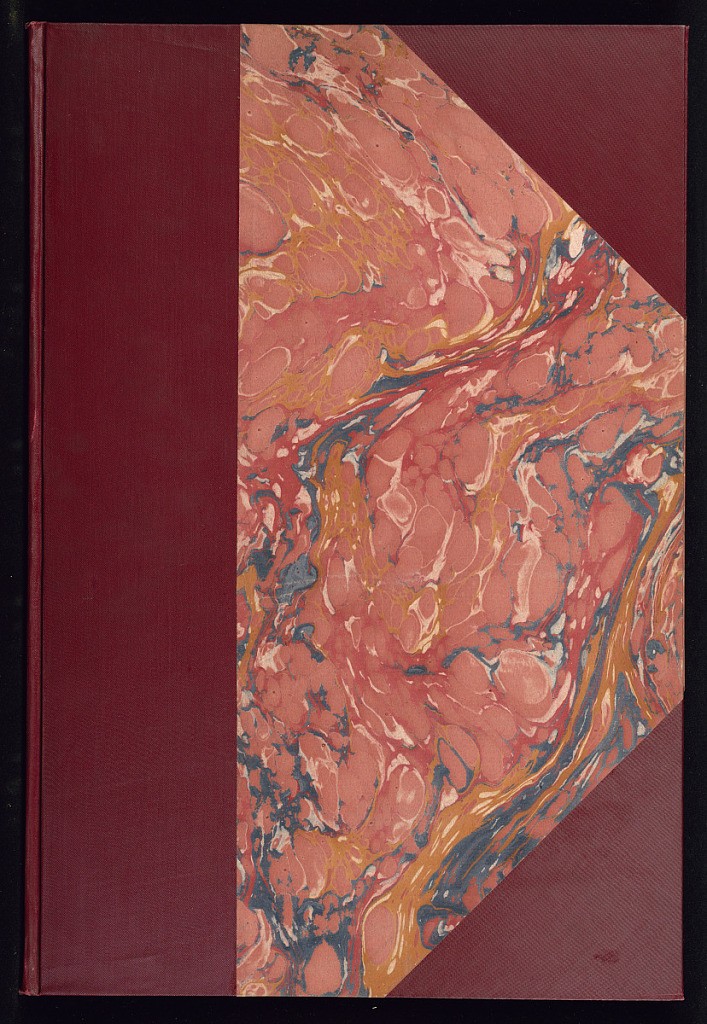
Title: Album of Staircase Balustrades and Gate Crown Designs
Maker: Laurent Desboeufs de Saint-Laurent, French, active 1763 – 1776
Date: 1772–77
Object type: Album
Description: Album containing two incomplete series of wrought-iron designs for staircase balustrades and ornamental gate crowns after designs by Laurent Desboeufs de Saint-Laurent. The plates are numbered and signed.